Question: I have a large data set which contains users and the groups they belong too (they can be in many groups). I currently have 265 users and 94 groups. I'd like to find the best way to display this information. Right now I have a very large spreedsheet that shows me this information, but I can only filter the groups (column) to find out which users are in that group. Ideally, It would be great to also be able to filter the users to find all the groups on user belongs too.
Here's a demo of what my sheet looks like:

Transposing won't work with 265 users and I'd rather not have two spreadsheets with the same information. Any ideas?
Thanks.
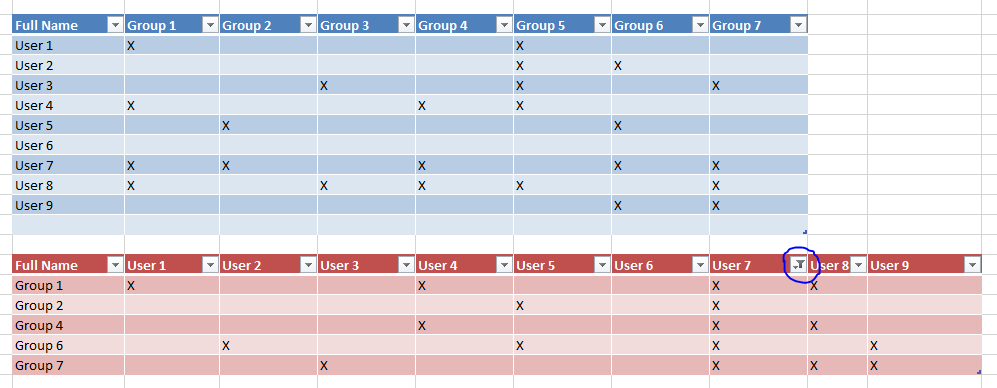
Answer: Store your data in one table with two columns, "User Name" and "Group Name", and one record for each group that each user belongs to. For example, the first few rows might be:
'''
User Name Group Name
User 1 Group 1
User 1 Group 5
User 2 Group 5
User 2 Group 6
'''
You can filter this table on "User Name" to see what groups a specific user belongs to, or on "Group Name" to see what users belong to a specific group.
If you want to see your table in a "matrix" form, create a pivot table based on the table.
As a one-time exercise to convert your data from its current format to the new format, you might:
1. Create a new worksheet.
2. In the new worksheet, enter the following column headings in the first row of columns A through F, respectively: Cell Number, Row Number, Column Number, Cell Value, User Name, and Group Name.
3. In the new worksheet, enter the following formulas: =ROW()-1 in cell A2, =INT((A2-1)/94)+1 in cell B2, =MOD(A2-1,94)+1 in cell C2, =INDEX('Your Existing Data'!$E$2:$CT$266,B2,C2) in cell D2, =INDEX('Your Existing Data'!$A$2:$A$266,B2,1) in cell E2, and =INDEX('Your Existing Data'!$E$1:$CT$1,1,C2) in cell F2. This assumes that your existing data is in a worksheet named "Your Existing Data" and laid out as shown in the image referenced in your comment.
4. Copy the formulas down to row 24911 (265 * 94 + 1).
5. Copy the formulas and paste over them with their values.
6. Use a filter to delete the rows that don't have an X in the Cell Value column.
7. Delete columns A through D.
If you want, you can add also formulas to the new worksheet to look up the first name, last name, and e-mail from your existing data based on the full name.